Interaction volume radius: 5 \u00c5
Interaction volume height: 30 \u00c5
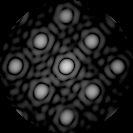
Disorder parameter: 0.07709